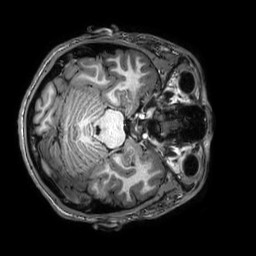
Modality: T1w
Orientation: axial
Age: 22
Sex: male
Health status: healthy
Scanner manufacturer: philips
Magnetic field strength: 3 T
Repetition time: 0.009 s
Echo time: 0.003996 s